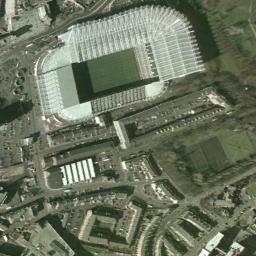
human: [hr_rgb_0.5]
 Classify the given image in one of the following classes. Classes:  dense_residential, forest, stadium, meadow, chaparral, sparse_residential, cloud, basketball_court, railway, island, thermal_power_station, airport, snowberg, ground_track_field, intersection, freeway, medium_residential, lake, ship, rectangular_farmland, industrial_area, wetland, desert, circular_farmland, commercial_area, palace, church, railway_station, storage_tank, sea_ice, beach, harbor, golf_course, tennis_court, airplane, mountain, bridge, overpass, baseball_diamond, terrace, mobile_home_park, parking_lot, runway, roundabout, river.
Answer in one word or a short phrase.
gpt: stadium